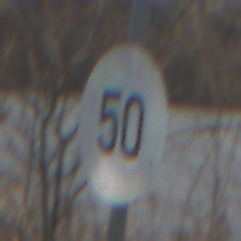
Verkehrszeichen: Geschwindigkeit50
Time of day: MorningAfternoon
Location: Outdoor (Nature)
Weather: PartlyCloudy
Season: NotSpecified
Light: Natural